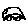
Label: car